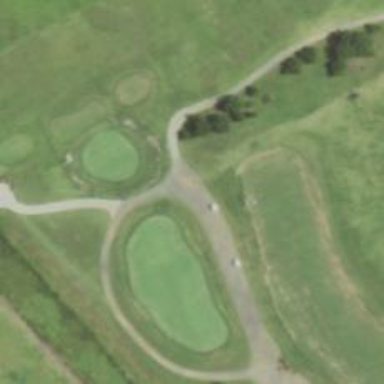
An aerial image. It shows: Golf cartpath that is also road path.